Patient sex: M
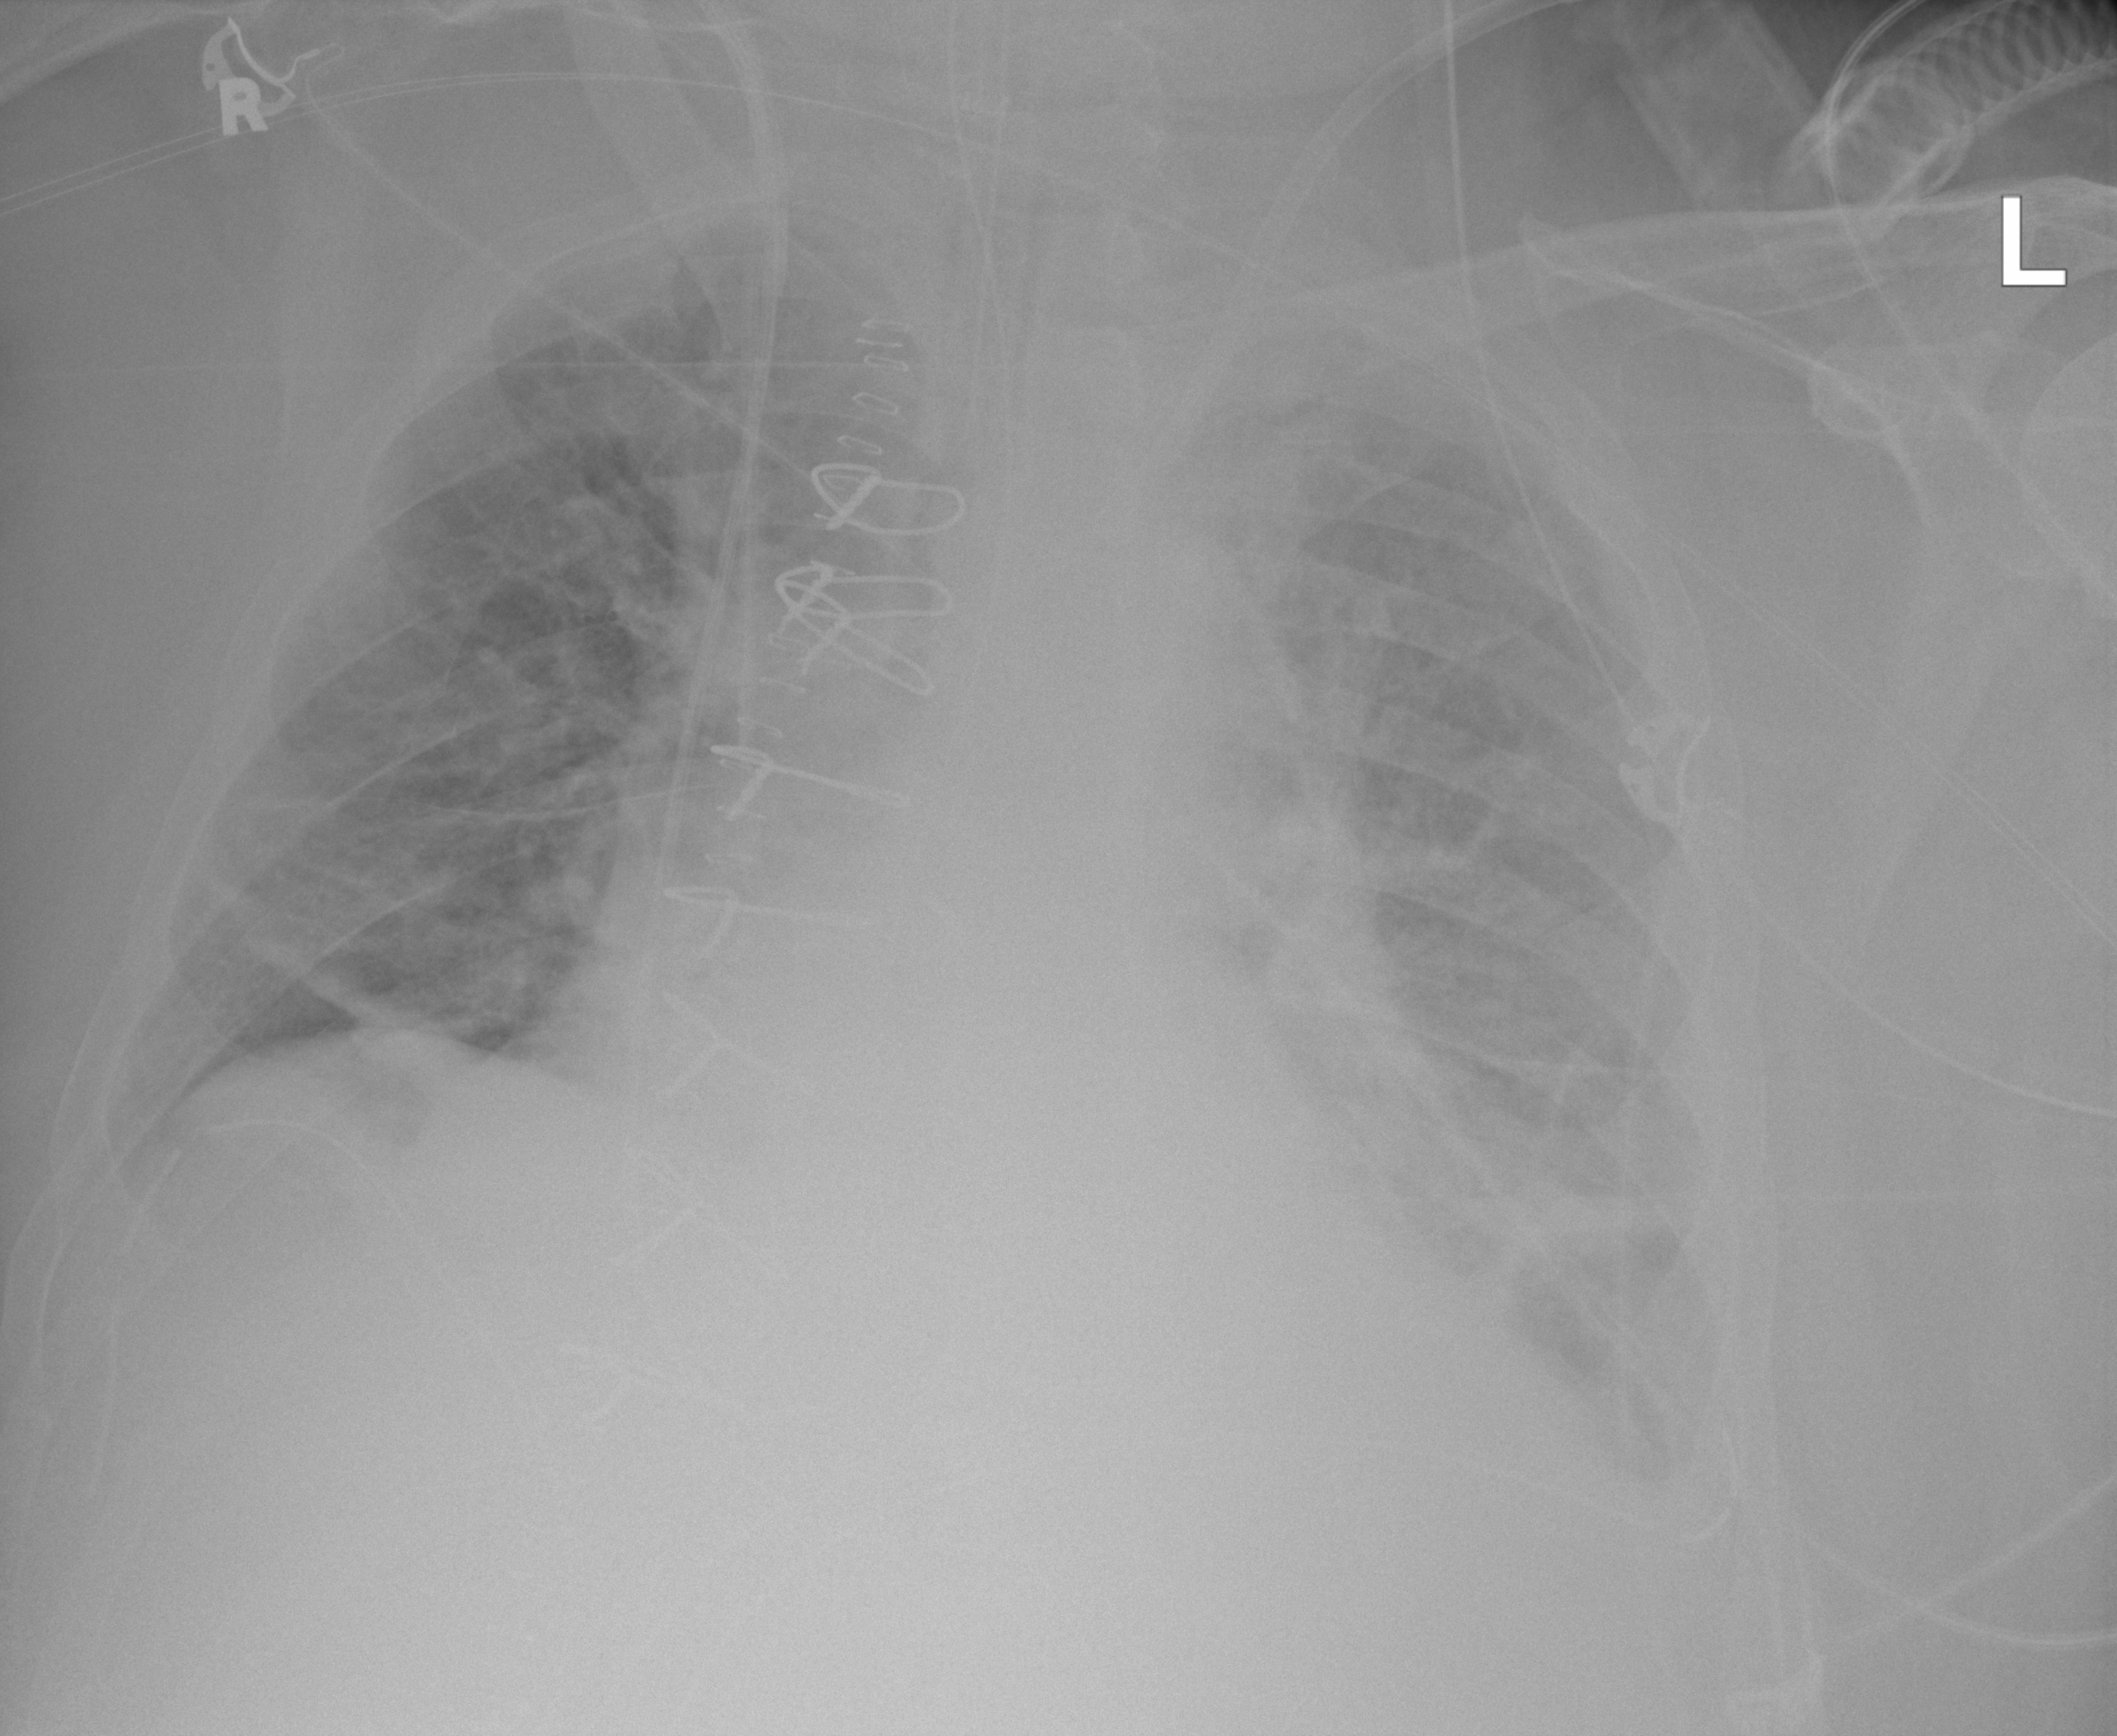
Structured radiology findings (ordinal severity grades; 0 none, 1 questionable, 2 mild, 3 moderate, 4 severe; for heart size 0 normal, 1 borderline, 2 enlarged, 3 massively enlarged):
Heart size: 2
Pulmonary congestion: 2
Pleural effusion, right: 1
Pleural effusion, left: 2
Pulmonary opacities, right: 1
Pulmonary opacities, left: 1
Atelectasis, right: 2
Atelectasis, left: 2